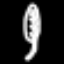
Label: leaf